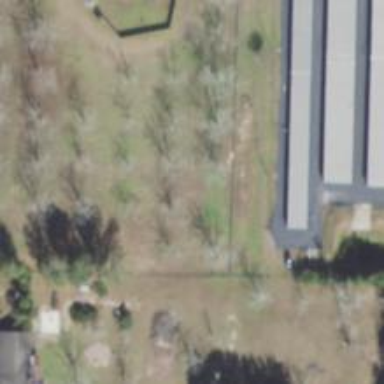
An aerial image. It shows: Orchard.